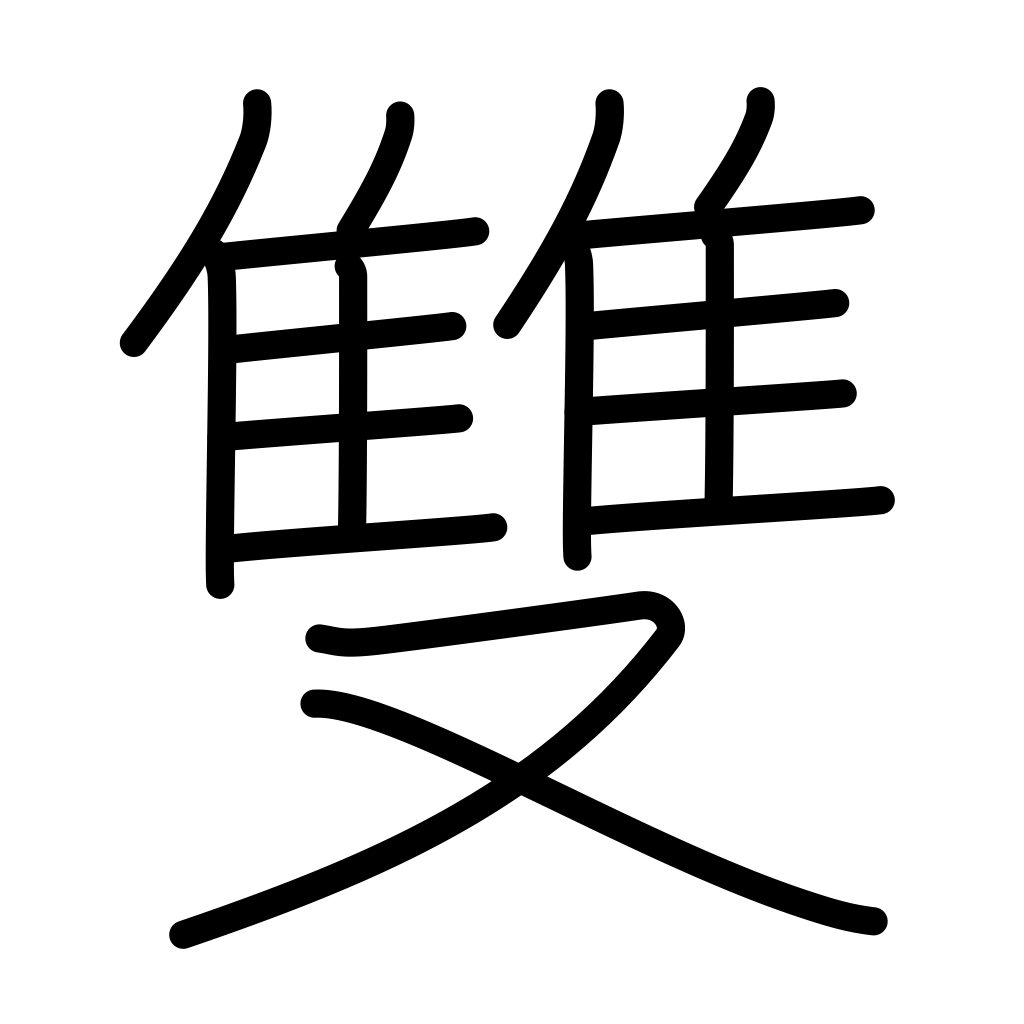
Meaning: pair, set, comparison, counter for pairs